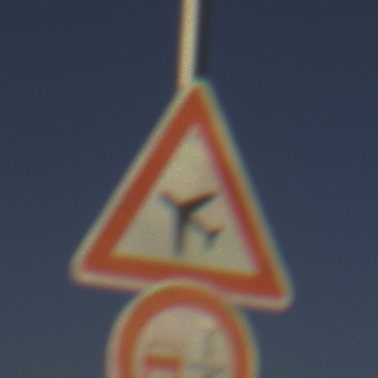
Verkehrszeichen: FlugbetriebRechts
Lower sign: VerbotUeberholenEinspurigeFahrzeuge
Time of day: SunriseSunset
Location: Outdoor (Nature)
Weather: Clear
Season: NotSpecified
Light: Natural